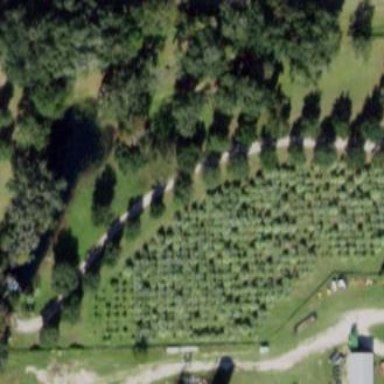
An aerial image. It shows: Plant nursery with trees.